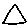
Label: triangle